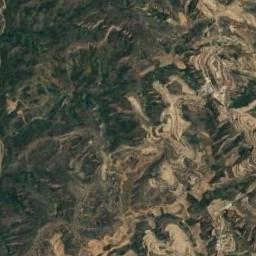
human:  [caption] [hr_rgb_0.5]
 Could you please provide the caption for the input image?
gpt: The mountain has a rugged surface and is covered with some vegetation .

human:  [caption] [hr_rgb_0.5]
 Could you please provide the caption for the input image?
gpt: The mountains are winding and undulating .

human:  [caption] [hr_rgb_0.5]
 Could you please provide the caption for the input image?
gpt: There is a yellow bare field on this mountain .

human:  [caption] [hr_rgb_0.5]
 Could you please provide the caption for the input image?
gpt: The mountain is full of green plants with lines of bare land .

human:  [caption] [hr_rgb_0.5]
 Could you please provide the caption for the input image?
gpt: There are many ravines on the mountain .